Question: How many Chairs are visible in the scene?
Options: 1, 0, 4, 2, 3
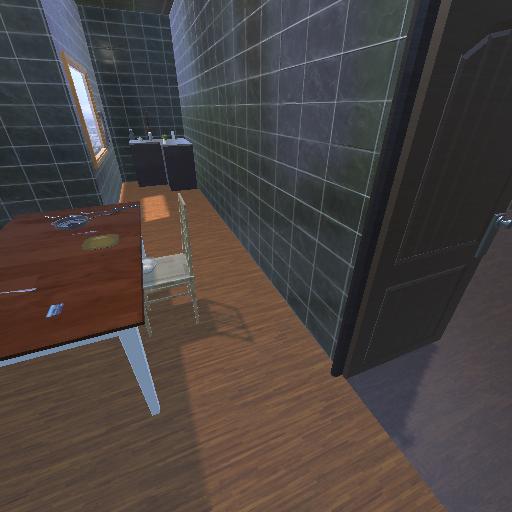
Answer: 1